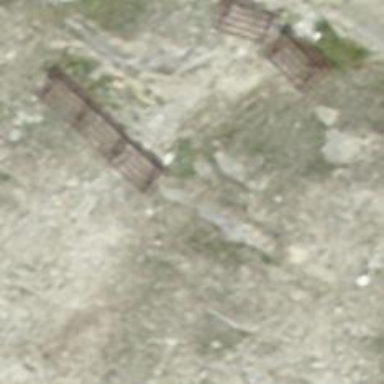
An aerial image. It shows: Snow fence.